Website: crate-barrel
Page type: newsletter-management
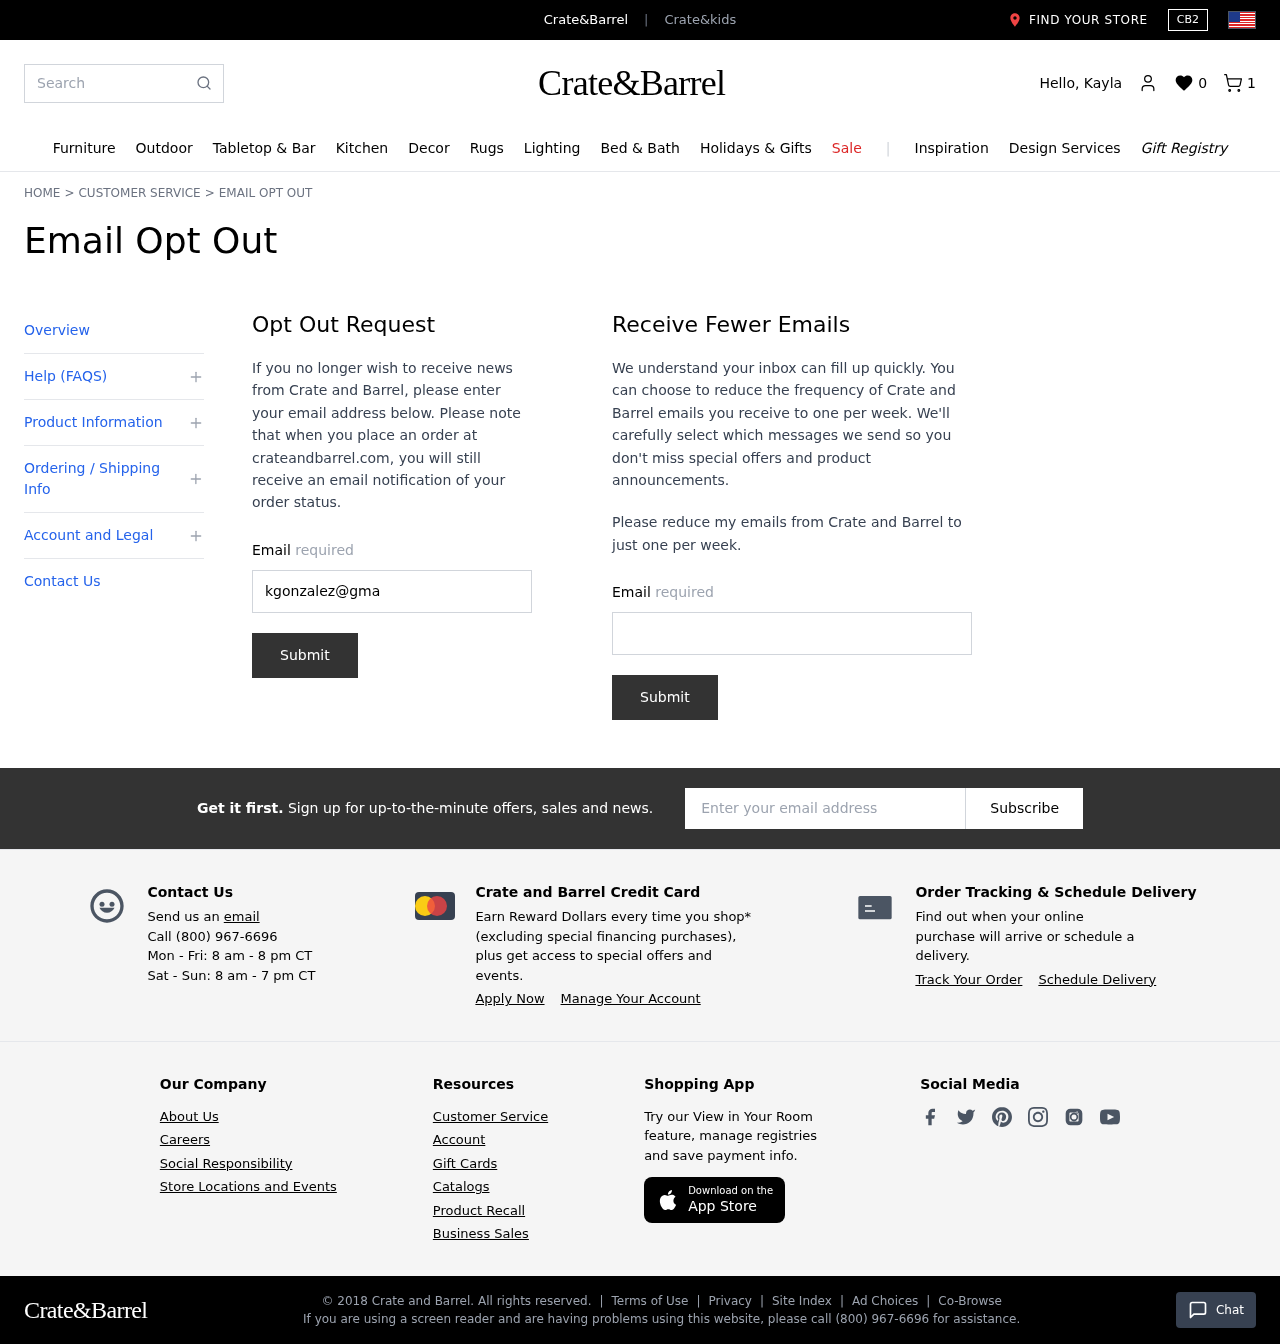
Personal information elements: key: PII_EMAIL
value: kgonzalez@gmail.com
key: PII_EMAIL2
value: kgonzalez@gmail.com
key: PII_EMAIL3
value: kgonzalez@gmail.com
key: PII_FIRSTNAME
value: Kayla
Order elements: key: ORDER_NUM_ITEMS
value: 1
Search elements: key: HEADER_SEARCH
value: Search
Other elements: key: WISHLIST_COUNT
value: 0